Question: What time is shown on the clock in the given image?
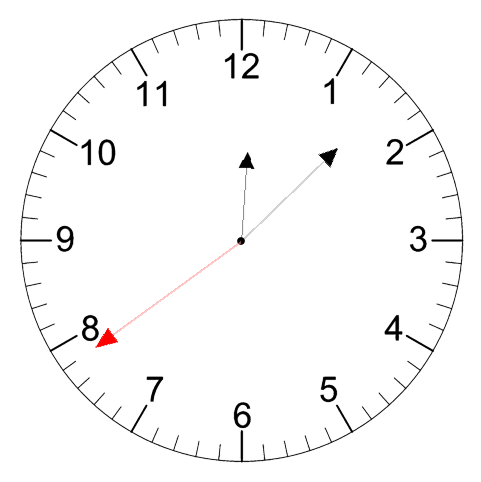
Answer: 12:07:39